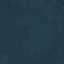
Land use / land cover class: Forest